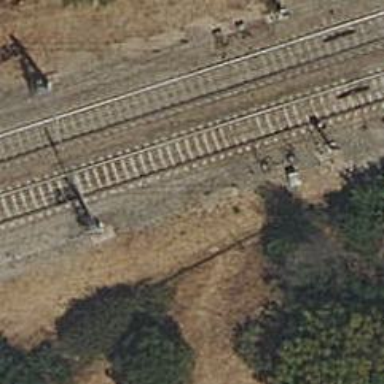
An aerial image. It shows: Bridge over electrified railway with contact line.